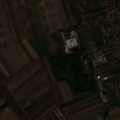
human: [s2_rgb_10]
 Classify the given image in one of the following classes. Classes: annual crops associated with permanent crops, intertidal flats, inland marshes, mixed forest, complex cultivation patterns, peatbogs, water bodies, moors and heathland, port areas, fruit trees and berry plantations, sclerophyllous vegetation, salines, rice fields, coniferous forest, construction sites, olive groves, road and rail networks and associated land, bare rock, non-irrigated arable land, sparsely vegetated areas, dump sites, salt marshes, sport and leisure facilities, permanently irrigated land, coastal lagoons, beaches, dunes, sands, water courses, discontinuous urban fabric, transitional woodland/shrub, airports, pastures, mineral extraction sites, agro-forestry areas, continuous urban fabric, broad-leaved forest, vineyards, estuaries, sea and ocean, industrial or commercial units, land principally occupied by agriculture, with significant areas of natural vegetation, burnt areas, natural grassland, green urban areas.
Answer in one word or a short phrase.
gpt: discontinuous urban fabric, industrial or commercial units, non-irrigated arable land